Question: how to get name of (UserTransactionType.name) with Transaction.who_pay_fee_1,2,3 fields.
'user_transaction_type_id' works well but how to get the rest of fields work :(
'''
//Transaction Model
public $belongsTo = array(
'UserTransactionType' => array(
'className' => 'UserTransactionType',
'foreignKey' => 'user_transaction_type_id',
'conditions' => '',
'fields' => '',
'order' => ''
),
//UserTransactionType Model
public $hasMany = array(
'Transaction' => array(
'className' => 'Transaction',
'foreignKey' => 'user_transaction_type_id',
'dependent' => false,
))
'''

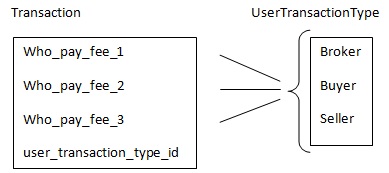
Answer: For people they like CakePhp :)
in Controller ->
get the list of 'UserTransactionType'
in View ->
after looping trough all the transactions; in Transaction Status column simply load the 'UserTransactionType'array and assign the number of array to $userTransactionTypes.
'''
$userTransactionTypes[$transaction['Who_pay_fee_1']];
'''
To be honest it was straight forward but needed a bit concentration :)